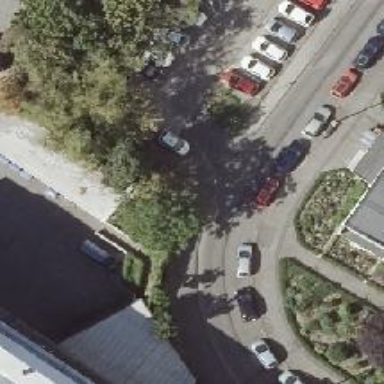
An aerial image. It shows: Asphalt footway.